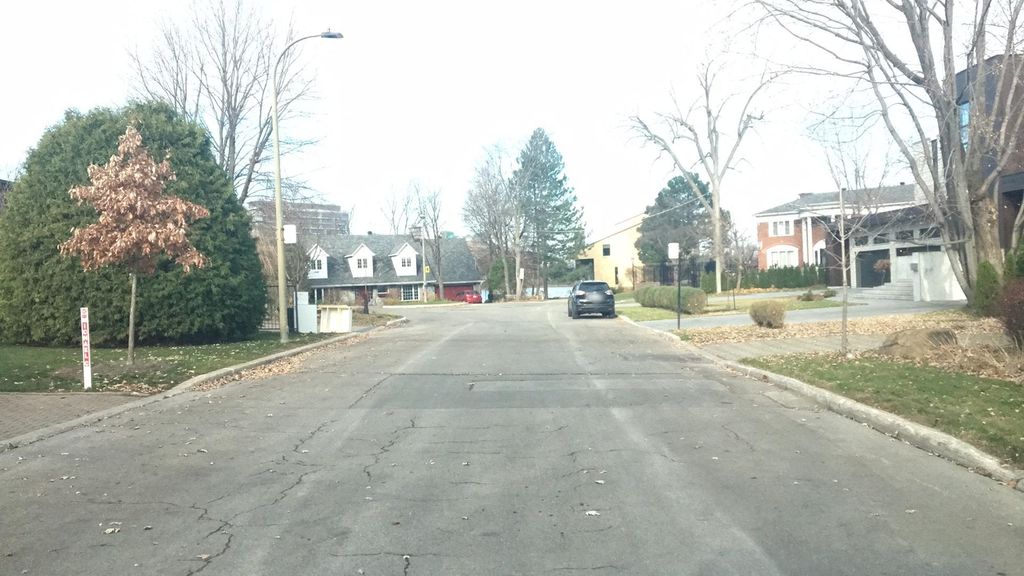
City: montreal